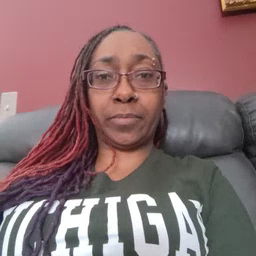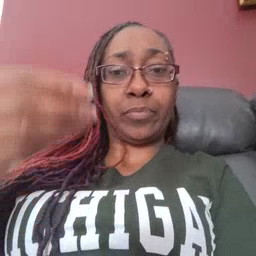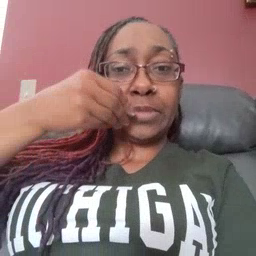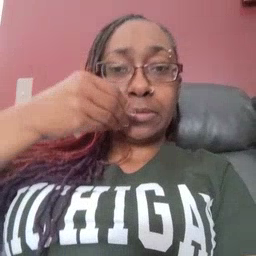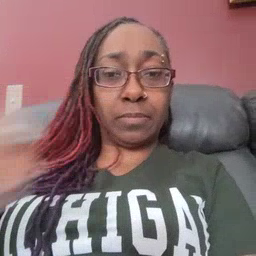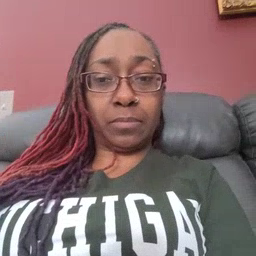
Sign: pizza